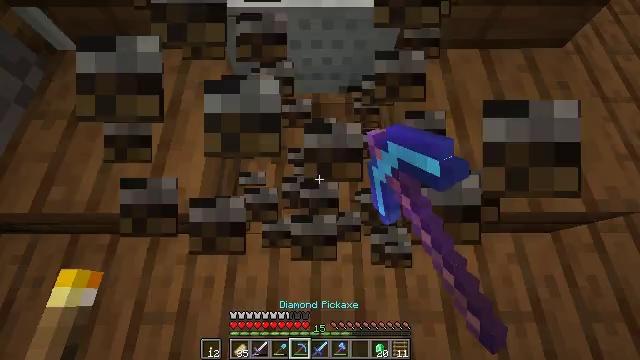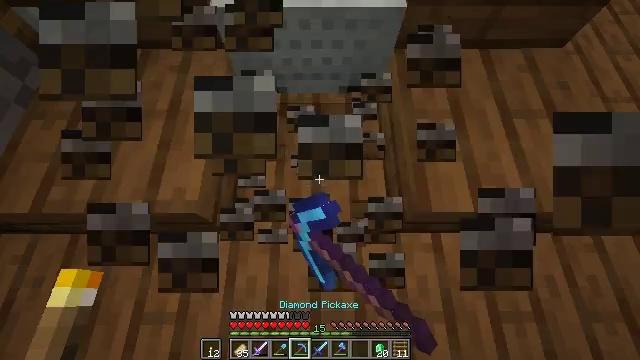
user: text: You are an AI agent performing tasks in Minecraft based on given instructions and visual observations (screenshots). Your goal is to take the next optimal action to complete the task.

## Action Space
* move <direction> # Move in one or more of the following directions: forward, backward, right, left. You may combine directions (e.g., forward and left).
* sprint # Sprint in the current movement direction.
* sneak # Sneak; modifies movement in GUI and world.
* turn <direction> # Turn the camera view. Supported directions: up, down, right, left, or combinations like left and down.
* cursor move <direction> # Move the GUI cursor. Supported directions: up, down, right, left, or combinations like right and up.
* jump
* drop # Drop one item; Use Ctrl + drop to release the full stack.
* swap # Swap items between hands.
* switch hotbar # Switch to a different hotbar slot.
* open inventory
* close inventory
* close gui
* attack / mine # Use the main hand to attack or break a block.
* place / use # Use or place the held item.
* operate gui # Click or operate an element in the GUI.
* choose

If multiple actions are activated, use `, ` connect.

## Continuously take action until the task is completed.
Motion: motion action
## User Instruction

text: Destroy the smoker to move it.
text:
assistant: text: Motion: attack / mine
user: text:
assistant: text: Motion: attack / mine